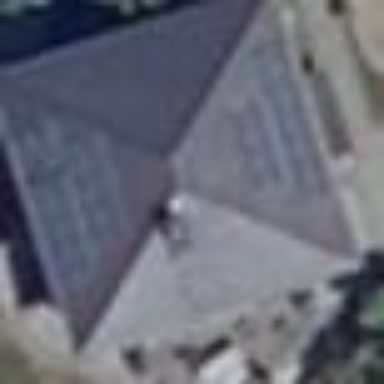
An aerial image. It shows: House with hipped roof in dark grey color. The roof is oriented along the building.